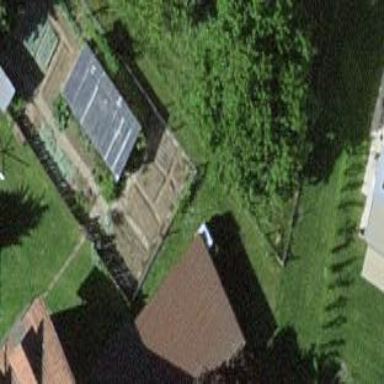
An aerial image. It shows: Garage.